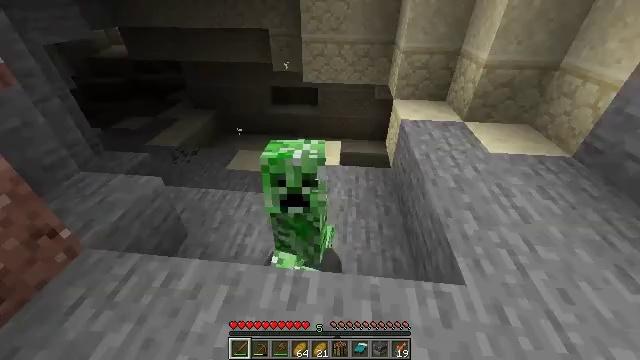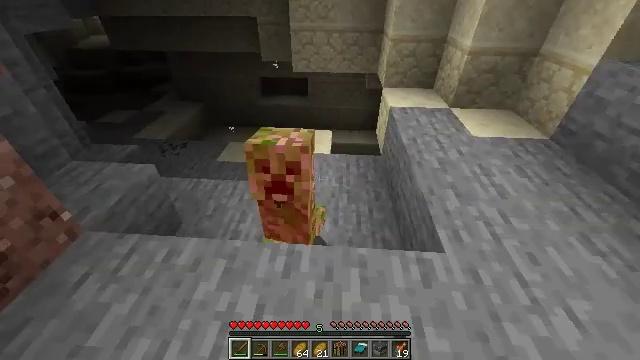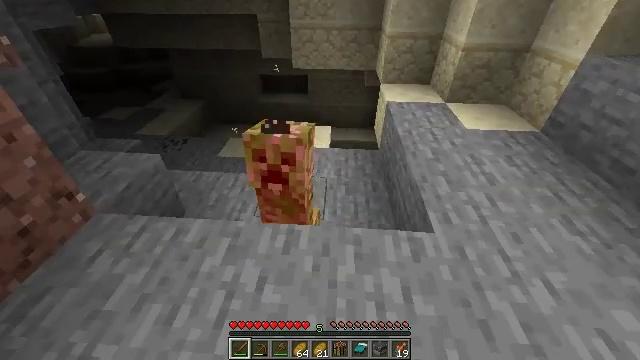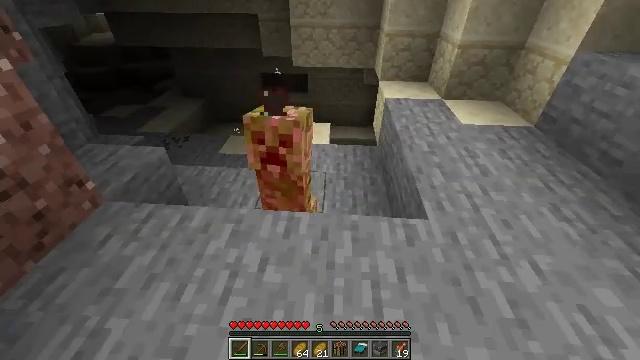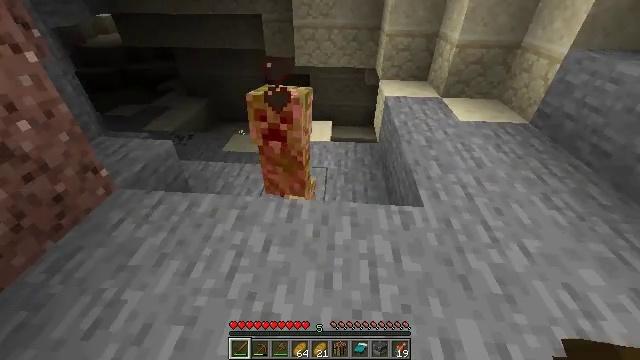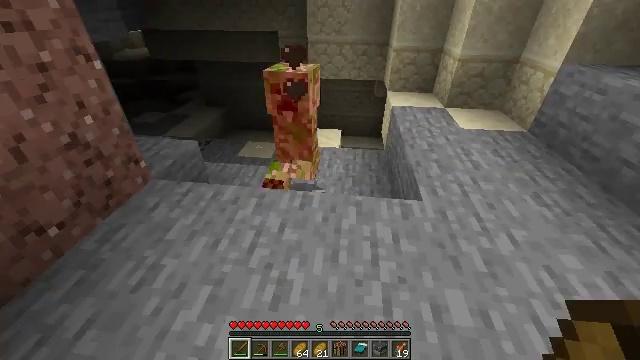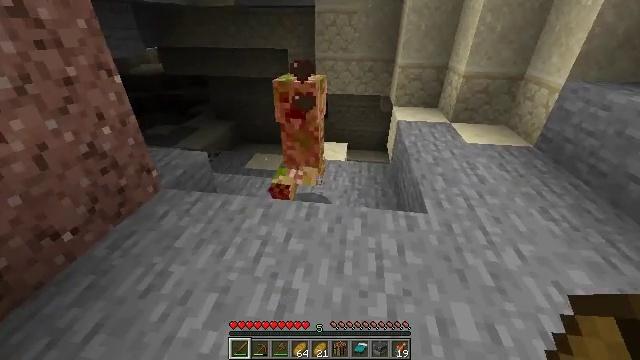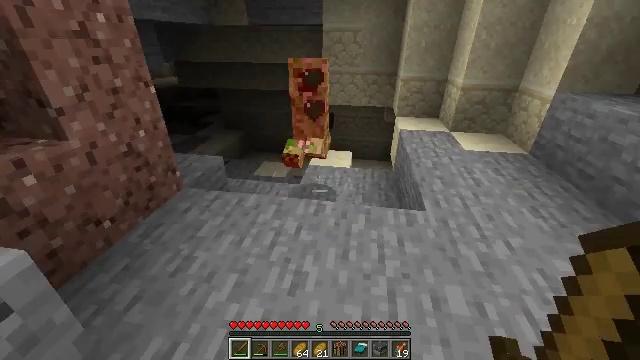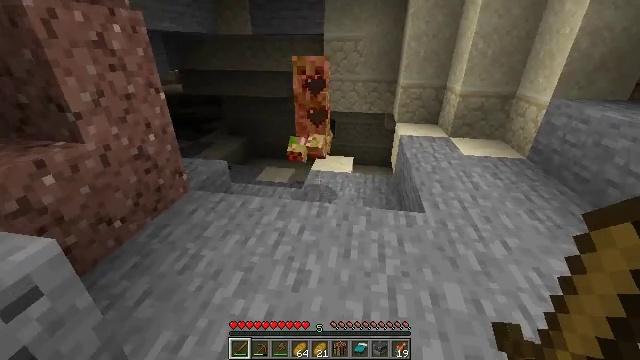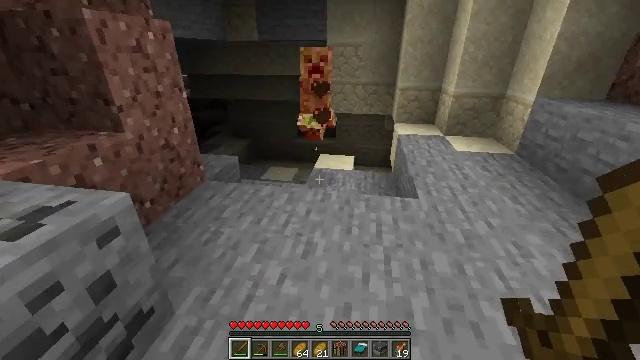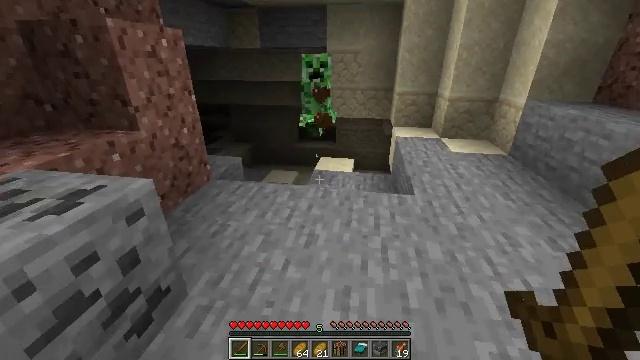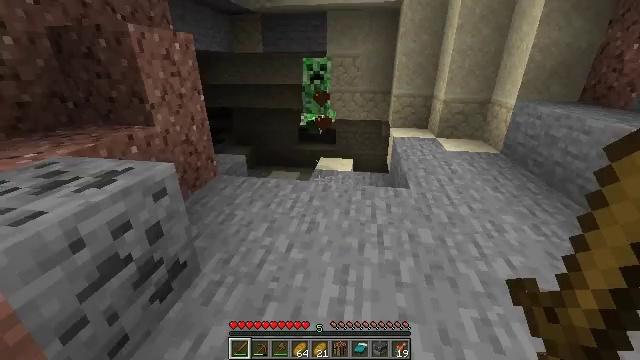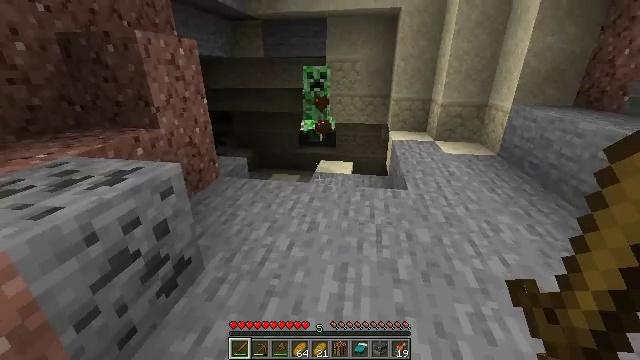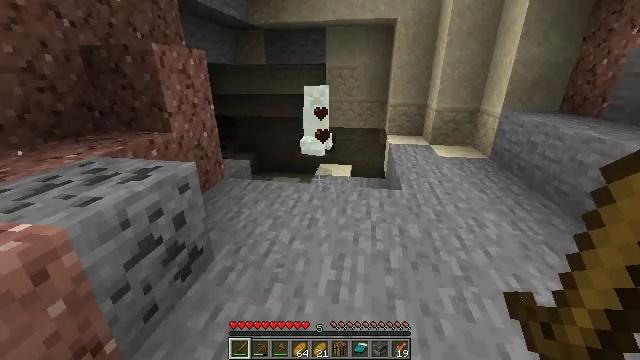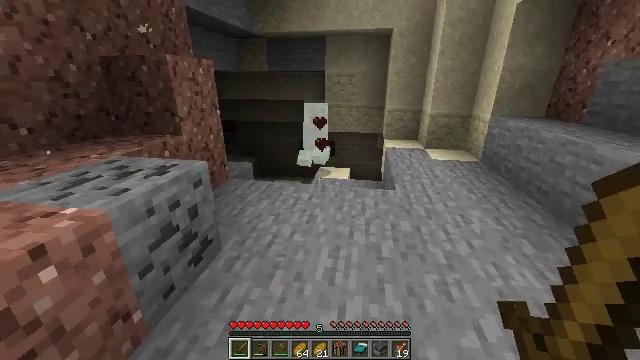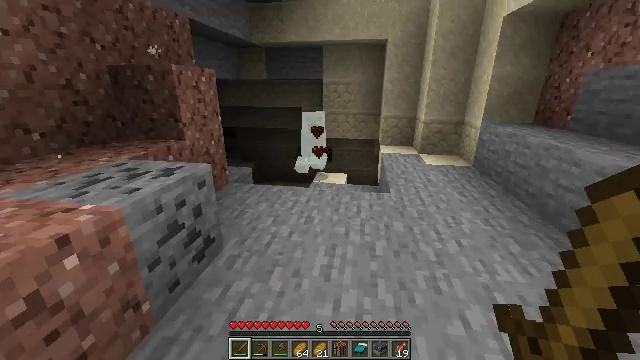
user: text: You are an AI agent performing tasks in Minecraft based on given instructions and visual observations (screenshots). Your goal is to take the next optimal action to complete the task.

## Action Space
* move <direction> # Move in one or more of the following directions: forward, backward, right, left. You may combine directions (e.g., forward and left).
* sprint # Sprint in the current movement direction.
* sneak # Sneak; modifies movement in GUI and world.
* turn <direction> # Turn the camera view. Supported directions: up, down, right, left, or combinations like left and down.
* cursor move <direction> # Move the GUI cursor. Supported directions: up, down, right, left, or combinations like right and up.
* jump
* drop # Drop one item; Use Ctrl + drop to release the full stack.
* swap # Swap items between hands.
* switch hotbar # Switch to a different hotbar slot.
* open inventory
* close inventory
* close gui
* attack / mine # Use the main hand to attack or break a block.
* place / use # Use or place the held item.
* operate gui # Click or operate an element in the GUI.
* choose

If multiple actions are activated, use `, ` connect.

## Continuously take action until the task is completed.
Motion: motion action
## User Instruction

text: Kill mobs.
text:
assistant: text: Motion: move back, turn right and down
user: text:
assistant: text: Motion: move back
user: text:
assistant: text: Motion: move back
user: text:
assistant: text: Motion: move back
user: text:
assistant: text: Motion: move back, turn left and up
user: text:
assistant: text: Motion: move back, turn left and up
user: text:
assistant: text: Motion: move back, turn left and up
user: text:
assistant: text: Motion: move back, turn up
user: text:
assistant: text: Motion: move back
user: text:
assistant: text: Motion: move back, turn up
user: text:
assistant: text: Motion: move back
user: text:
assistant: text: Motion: move back
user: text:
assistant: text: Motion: move back, turn up
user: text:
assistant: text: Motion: move back, turn up
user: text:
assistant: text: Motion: move back, turn up
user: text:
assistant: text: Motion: move back
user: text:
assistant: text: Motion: move back
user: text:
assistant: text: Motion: no_op
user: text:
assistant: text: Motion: no_op
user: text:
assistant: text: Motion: move forward
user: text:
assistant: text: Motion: move forward
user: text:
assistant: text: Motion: move forward
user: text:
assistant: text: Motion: move forward
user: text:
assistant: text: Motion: move forward
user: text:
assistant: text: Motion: move forward
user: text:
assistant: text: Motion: move forward
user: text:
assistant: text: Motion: move forward, sprint, turn left
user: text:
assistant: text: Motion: move forward, sprint, turn down
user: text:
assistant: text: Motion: move forward, sprint, turn down
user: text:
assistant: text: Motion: move forward, sprint, turn down